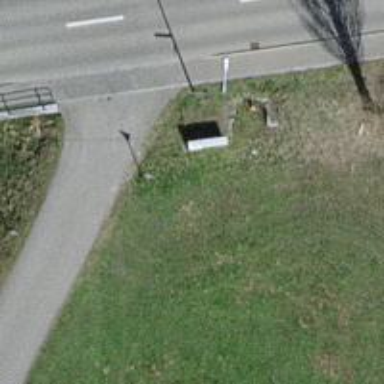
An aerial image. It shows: Street cabinet.